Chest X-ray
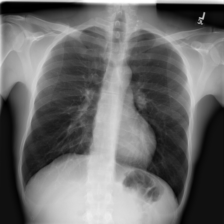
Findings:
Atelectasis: negative
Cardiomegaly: negative
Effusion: negative
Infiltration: negative
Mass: negative
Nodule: negative
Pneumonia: negative
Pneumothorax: negative
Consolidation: negative
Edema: negative
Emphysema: negative
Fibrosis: negative
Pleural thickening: negative
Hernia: negative